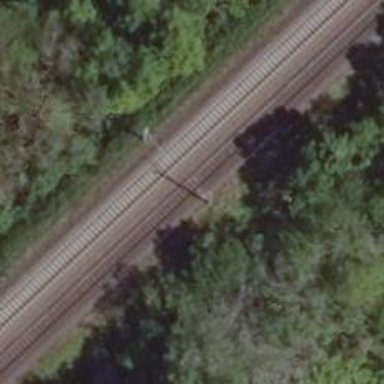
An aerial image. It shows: Railway track with contact line for electrification.